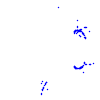
Particle: proton